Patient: sex F, age 59
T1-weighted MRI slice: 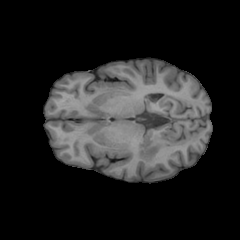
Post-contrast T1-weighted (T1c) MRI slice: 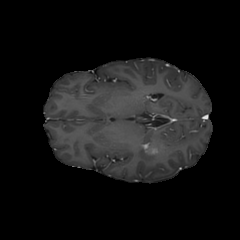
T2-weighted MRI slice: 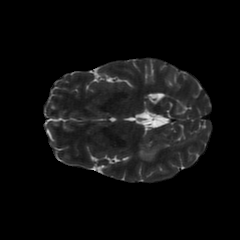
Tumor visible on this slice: yes
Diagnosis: Glioblastoma, IDH-wildtype
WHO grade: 4